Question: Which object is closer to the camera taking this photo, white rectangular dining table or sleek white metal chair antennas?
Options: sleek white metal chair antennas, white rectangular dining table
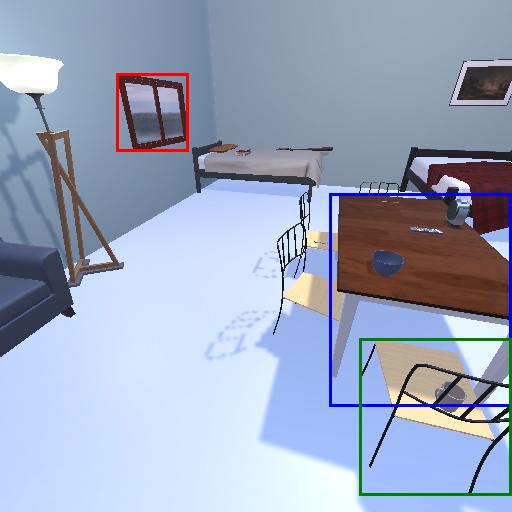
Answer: sleek white metal chair antennas